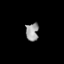
Tissue: lung
Cell type: Endothelial cells
Senescence score: 0.2263
Nuclear area (px): 221
Mean DAPI intensity: 158.235